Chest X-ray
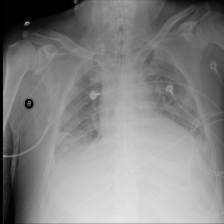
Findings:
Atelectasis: positive
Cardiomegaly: negative
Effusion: positive
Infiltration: positive
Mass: negative
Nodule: negative
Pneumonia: negative
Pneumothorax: negative
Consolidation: negative
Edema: negative
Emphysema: negative
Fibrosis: negative
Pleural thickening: negative
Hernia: negative